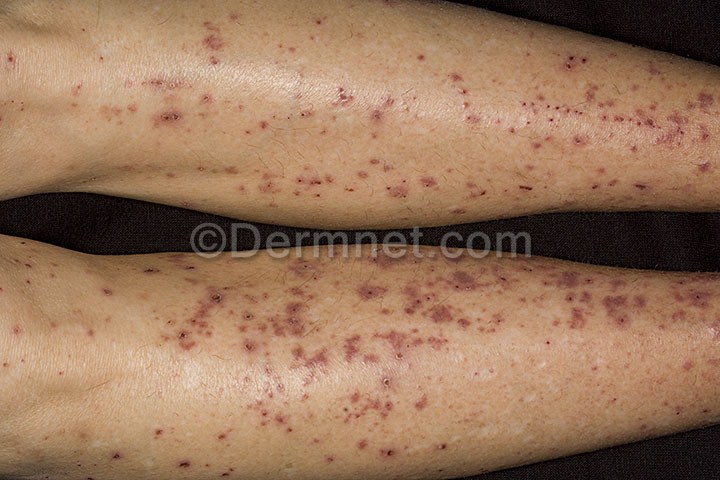
Disease: Vasculitis Photos